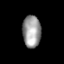
Tissue: lung
Cell type: Others
Senescence score: 0.2191
Nuclear area (px): 572
Mean DAPI intensity: 154.9